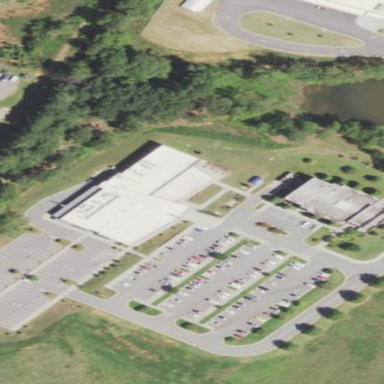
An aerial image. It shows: College building.